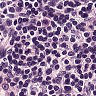
Metastatic tissue present: no